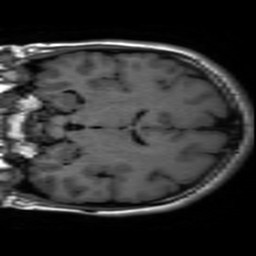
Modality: inplaneT1
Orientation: coronal
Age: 21
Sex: female
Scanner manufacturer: ge
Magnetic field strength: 3 T
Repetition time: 2.499 s
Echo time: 0.02513 s